Question: I am trying trying to create a gallery application that slides between three different xml layouts. Application looks quite wrong:

My XML files are:
'''
linear.xml:
<LinearLayout xmlns:android="http://schemas.android.com/apk/res/android"
android:orientation="vertical"
android:layout_width="fill_parent"
android:layout_height="fill_parent"
>
<EditText
android:layout_width="fill_parent"
android:layout_height="wrap_content"
android:text="one"/>
<EditText
android:layout_width="fill_parent"
android:layout_height="wrap_content"
android:text="two"
android:gravity="center"
android:layout_weight="1"/>
<EditText
android:layout_width="wrap_content"
android:layout_height="wrap_content"
android:text="three"
android:layout_gravity="right"/>
</LinearLayout>
table.xml:
<TableLayout xmlns:android="http://schemas.android.com/apk/res/android"
android:layout_width="fill_parent"
android:layout_height="fill_parent">
<TextView android:text="What is your name?"
android:layout_height="wrap_content"
android:layout_width="wrap_content"
android:gravity="center"/>
<TableRow>
<TextView android:text="@string/firstname"
android:layout_height="wrap_content"
android:layout_width="wrap_content" />
<EditText android:text="John"
android:layout_height="wrap_content"
android:layout_width="wrap_content" />
</TableRow>
<TableRow>
<TextView android:text="@string/lastname"
android:layout_height="wrap_content"
android:layout_width="wrap_content" />
<EditText android:text="Poe"
android:layout_height="wrap_content"
android:layout_width="wrap_content" />
</TableRow>
</TableLayout>
and the gallery.xml:
<Gallery xmlns:android="http://schemas.android.com/apk/res/android"
android:id="@+id/gallery"
android:layout_width="fill_parent"
android:layout_height="fill_parent"/>
'''
My implementation of BaseAdapter:
'''
public class LayoutsAdapter extends BaseAdapter {
private LayoutInflater mInflater;
public LayoutsAdapter(Context context) {
mInflater = LayoutInflater.from(context);
}
@Override
public int getCount() {
return 3;
}
@Override
public Object getItem(int i) {
switch (i) {
case 0:
return R.layout.linear;
case 1:
return R.layout.table;
case 2:
return R.layout.relative;
default:
return -1;
}
}
@Override
public long getItemId(int i) {
return i;
}
@Override
public View getView(int i, View convertView, ViewGroup viewGroup) {
convertView = mInflater.inflate((Integer)getItem(i), null);
return convertView;
}
}
'''
I am very new to android, so I am looking forward for your help.
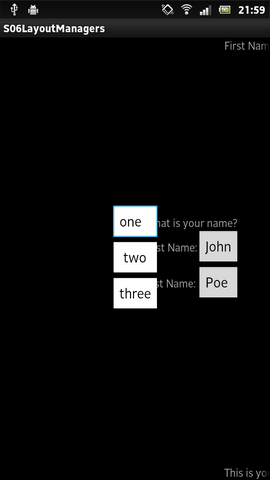
Answer: I think you should use ViewPager. Checkout the following information on ViewPager:
<URL>
Also consider that you might want to use Fragments in combination with ViewPager.
But ViewPager I think is what you are looking for. In fact its much smoother than doing
you own layout stuff.